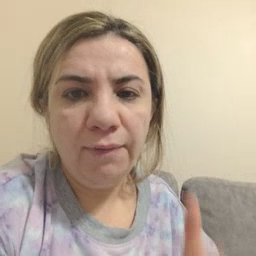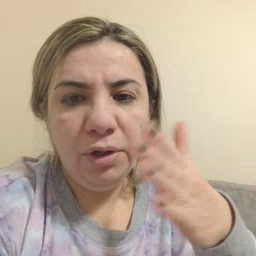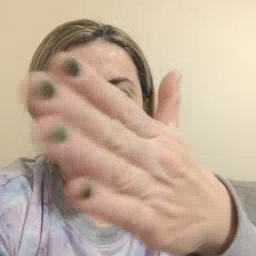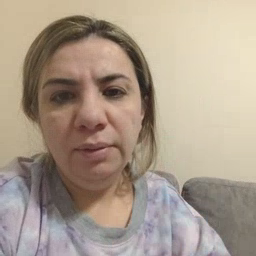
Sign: fish